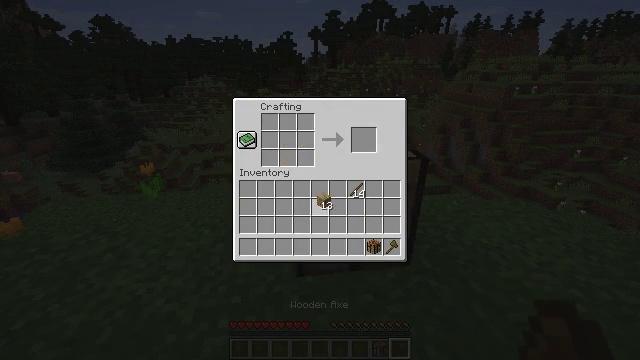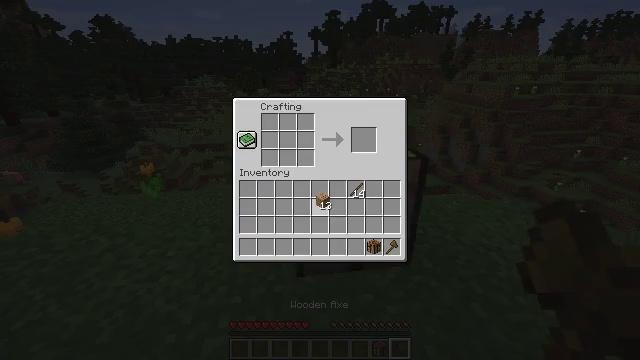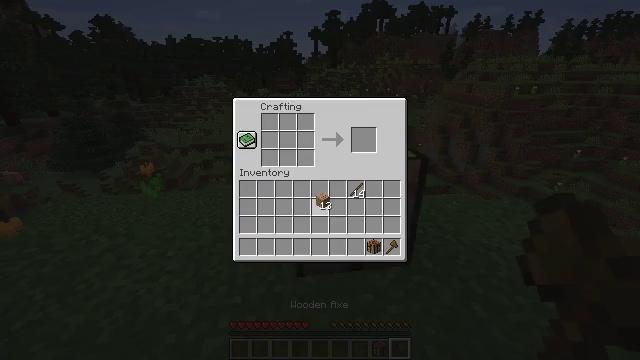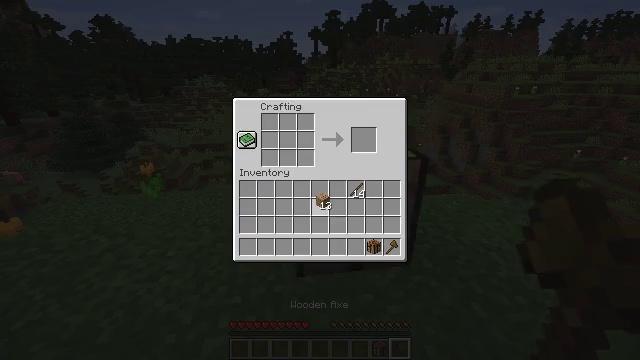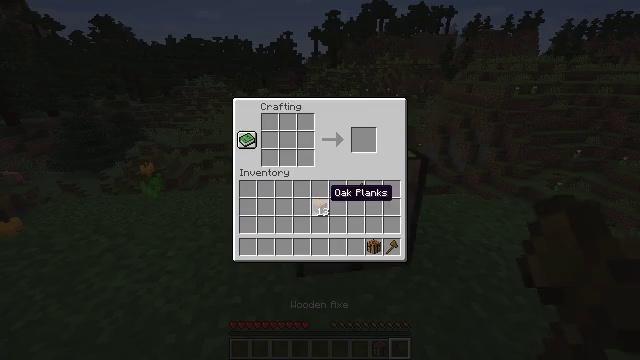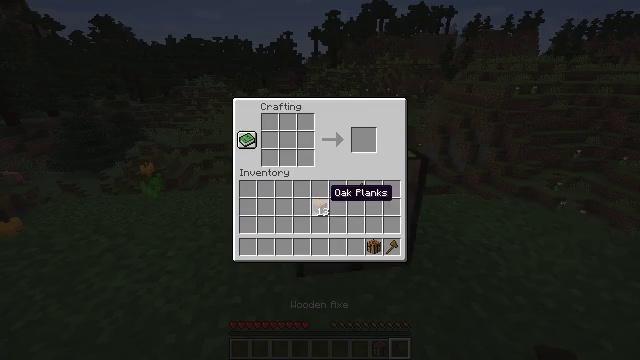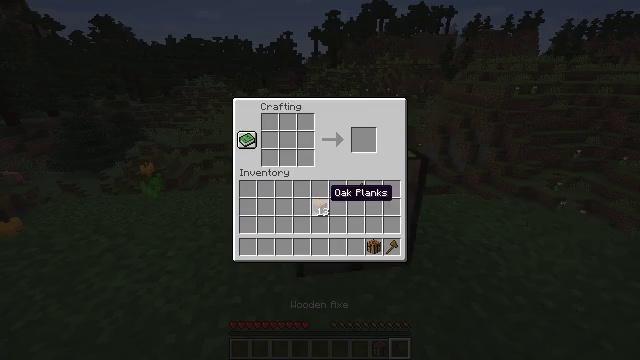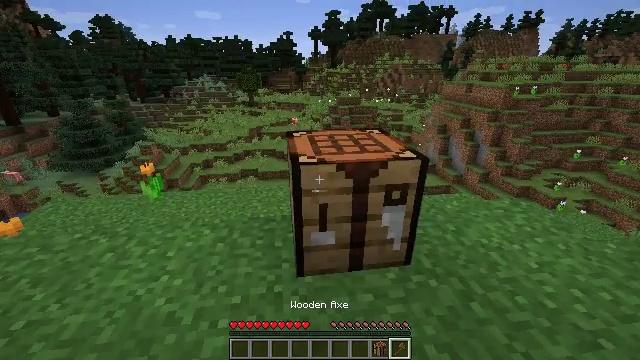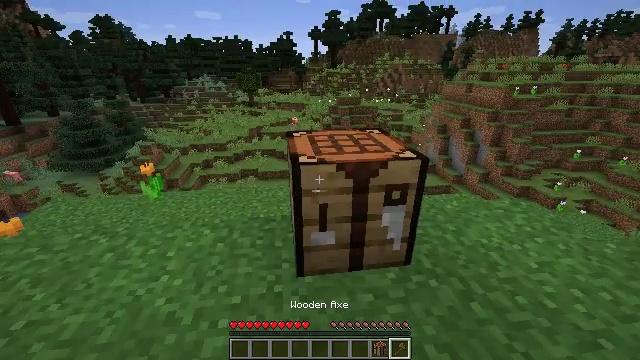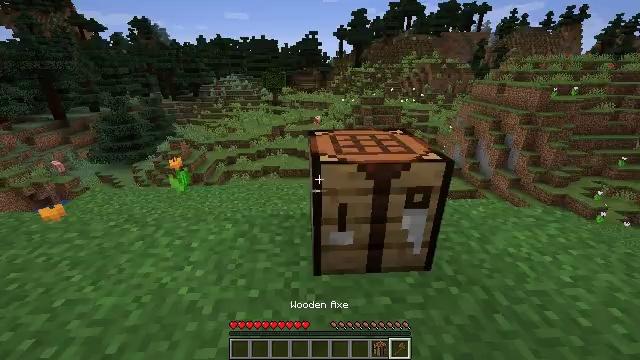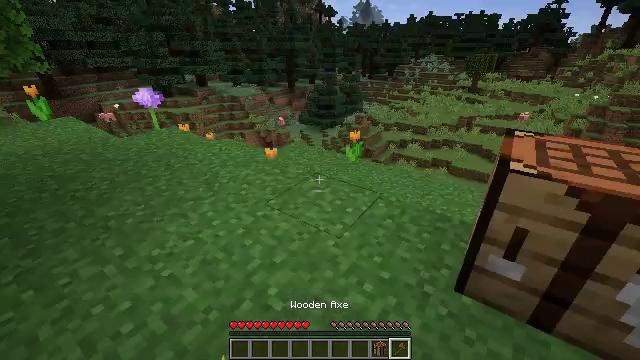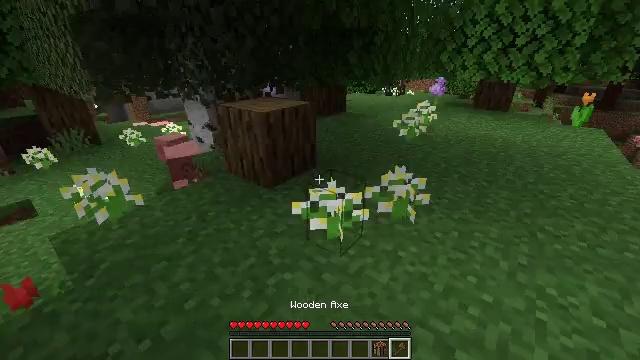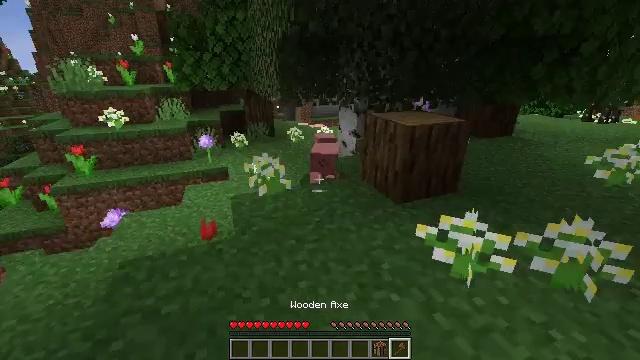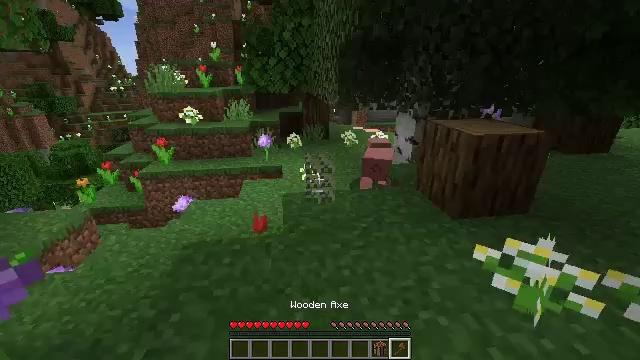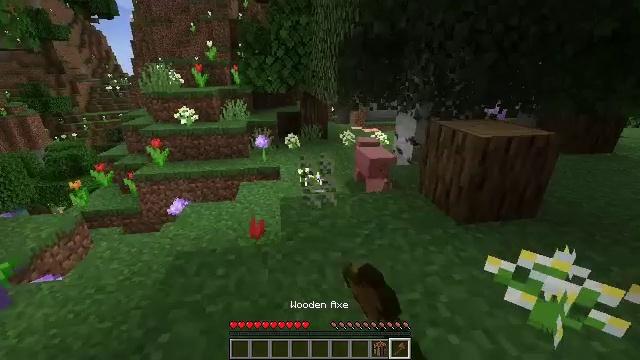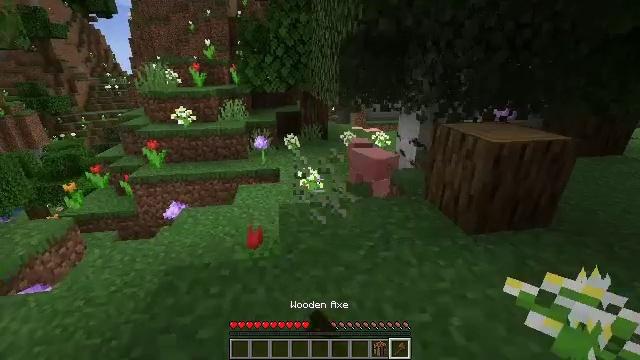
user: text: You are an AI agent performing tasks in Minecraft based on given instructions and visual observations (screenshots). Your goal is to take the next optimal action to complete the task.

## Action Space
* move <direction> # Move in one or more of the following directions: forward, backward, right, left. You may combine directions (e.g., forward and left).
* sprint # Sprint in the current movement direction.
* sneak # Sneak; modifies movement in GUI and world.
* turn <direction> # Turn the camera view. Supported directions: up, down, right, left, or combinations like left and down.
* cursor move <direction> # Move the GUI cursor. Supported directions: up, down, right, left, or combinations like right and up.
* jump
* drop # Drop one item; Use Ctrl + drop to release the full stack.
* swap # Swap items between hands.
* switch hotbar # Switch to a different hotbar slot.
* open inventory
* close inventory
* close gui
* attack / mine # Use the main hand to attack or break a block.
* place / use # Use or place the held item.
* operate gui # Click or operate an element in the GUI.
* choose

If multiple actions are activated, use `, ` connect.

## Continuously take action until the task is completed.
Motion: motion action
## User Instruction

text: Gather azure bluet from the ground.
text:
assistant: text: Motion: operate gui, open gui
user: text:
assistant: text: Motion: operate gui
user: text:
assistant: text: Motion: operate gui
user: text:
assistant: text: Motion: no_op
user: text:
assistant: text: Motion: no_op
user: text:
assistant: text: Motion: no_op
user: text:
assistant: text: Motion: no_op
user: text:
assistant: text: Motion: close gui
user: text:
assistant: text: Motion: turn left, open inventory
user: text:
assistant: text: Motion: turn left and down
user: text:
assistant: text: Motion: turn left and up
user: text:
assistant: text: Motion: turn left and up
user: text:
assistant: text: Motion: move forward, turn left, attack / mine
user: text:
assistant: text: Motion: move forward, attack / mine
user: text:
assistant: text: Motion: move forward, attack / mine
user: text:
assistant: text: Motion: move forward, attack / mine
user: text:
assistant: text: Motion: move forward, attack / mine
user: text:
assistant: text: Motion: attack / mine